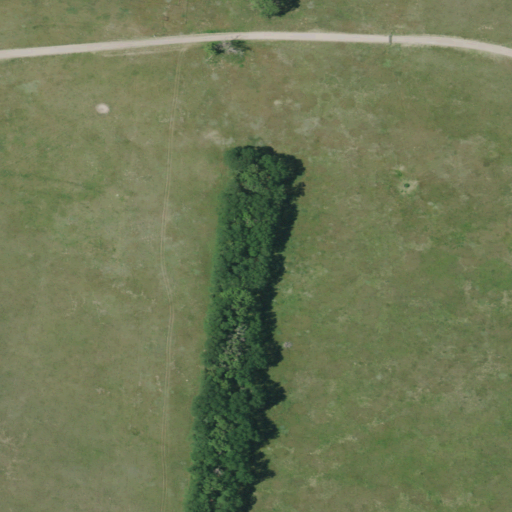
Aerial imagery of depression(s) in Nebraska named Happy Hollow containing only grassland